Interaction volume radius: 10 \u00c5
Interaction volume height: 10 \u00c5
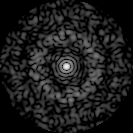
Disorder parameter: 0.8489